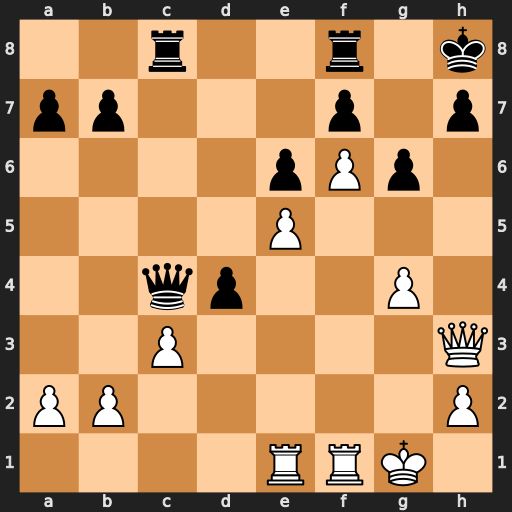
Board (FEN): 2r2r1k/pp3p1p/4pPp1/4P3/2qp2P1/2P4Q/PP5P/4RRK1
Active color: w
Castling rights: -
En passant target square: -
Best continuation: Qh6 Rg8 Rf3